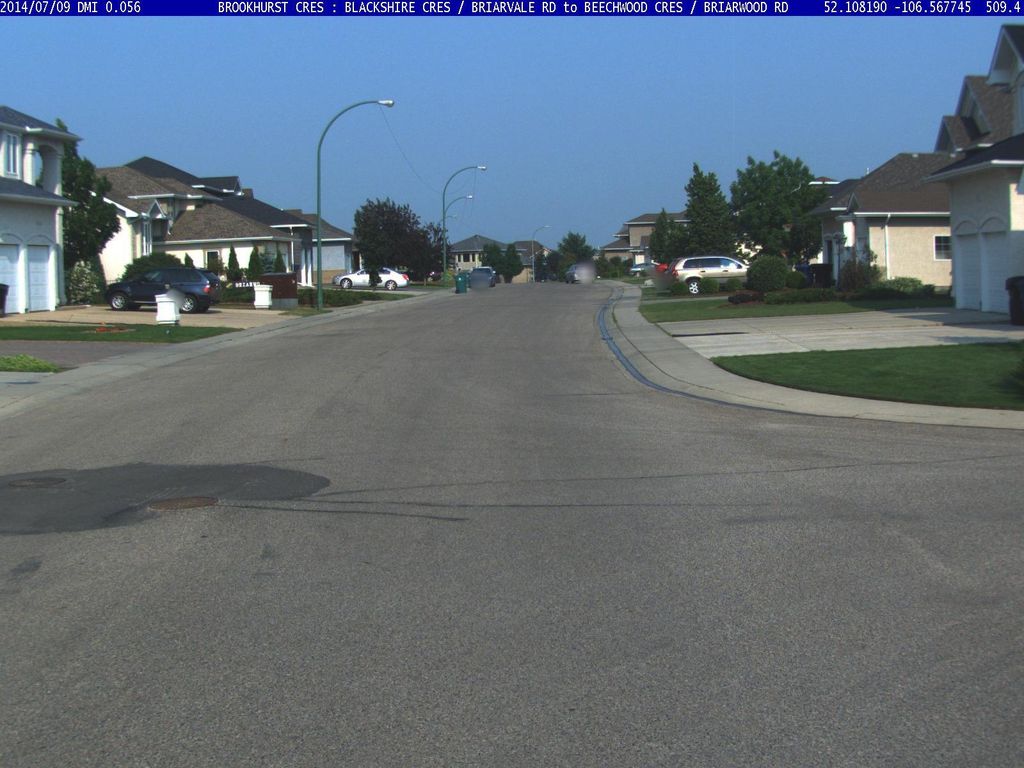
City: saskatoon